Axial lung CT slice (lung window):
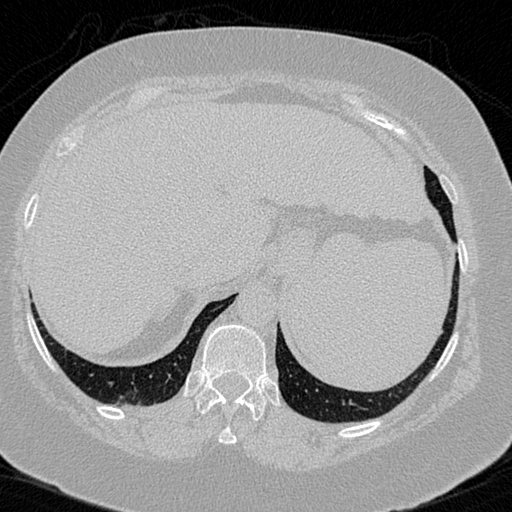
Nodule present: no